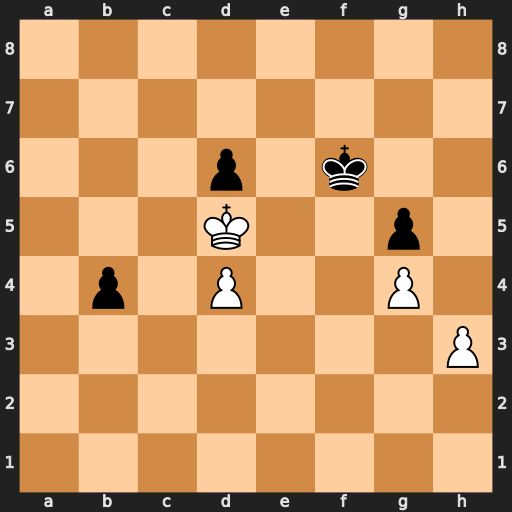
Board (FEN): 8/8/3p1k2/3K2p1/1p1P2P1/7P/8/8
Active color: w
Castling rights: -
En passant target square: -
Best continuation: Kc4 Ke6 Kxb4 Kd5 Kc3